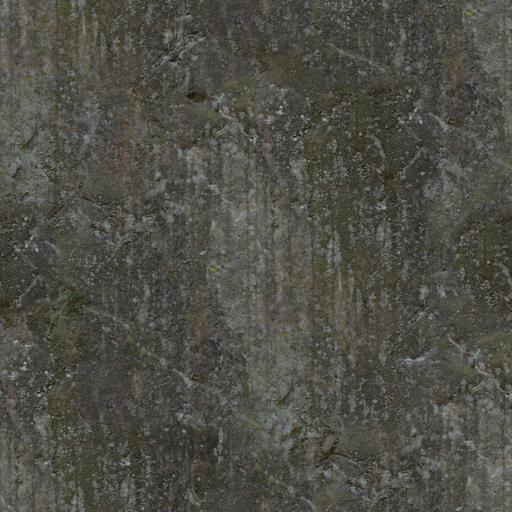
Tags: flat grey rock smooth wet